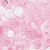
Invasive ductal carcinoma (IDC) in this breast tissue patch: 0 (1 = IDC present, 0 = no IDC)